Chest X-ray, PA view. Patient: 60 years old, sex M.
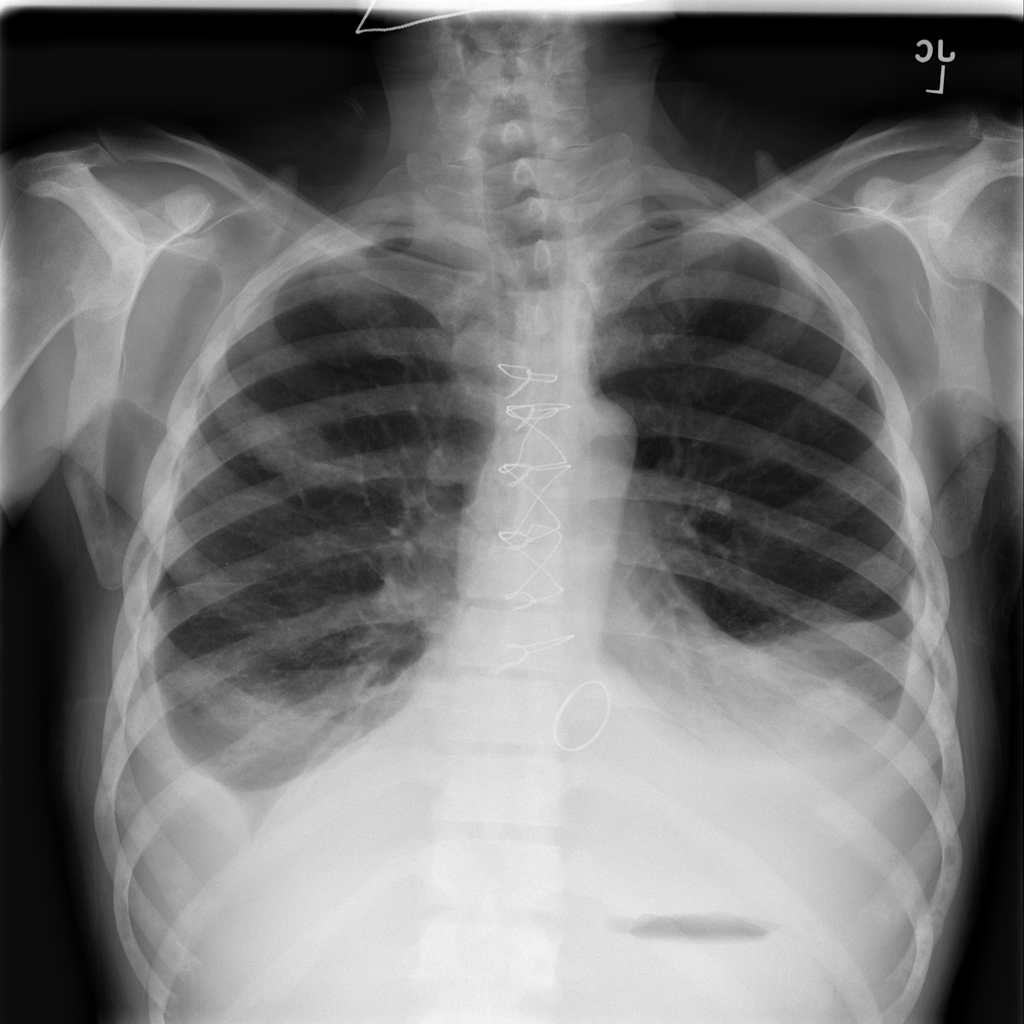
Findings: Atelectasis, Effusion, Mass, Pleural_Thickening